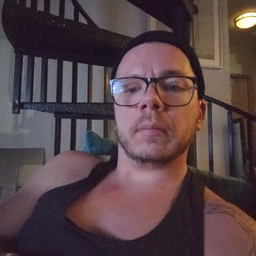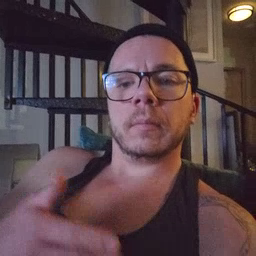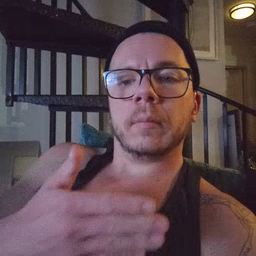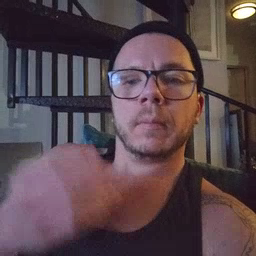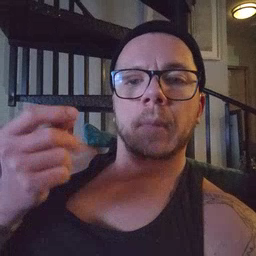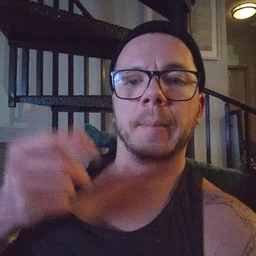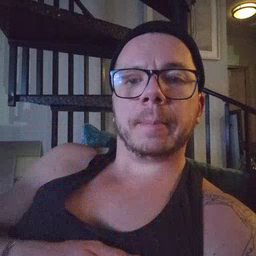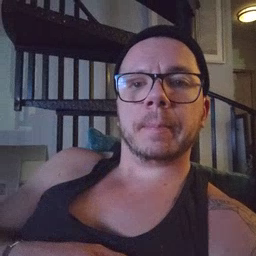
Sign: puppy